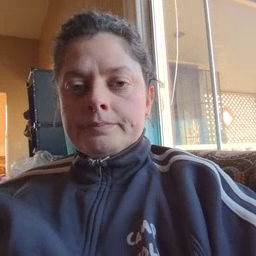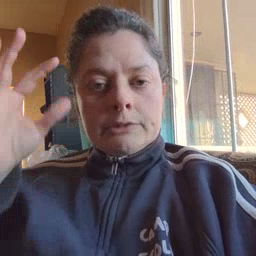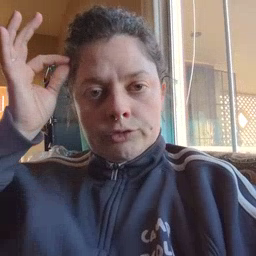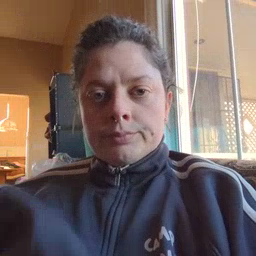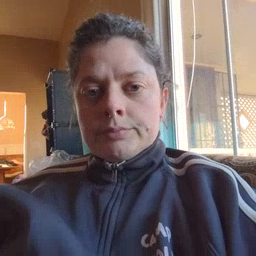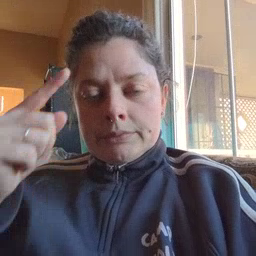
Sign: hair